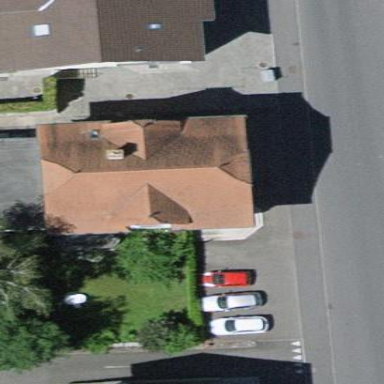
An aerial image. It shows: Building.